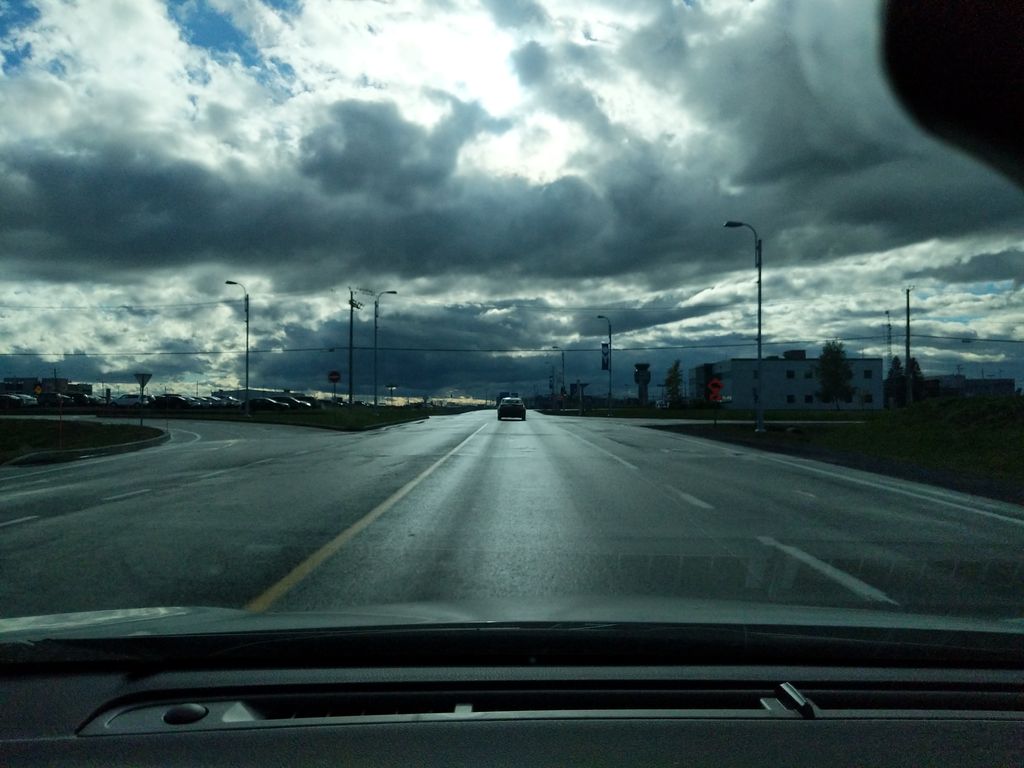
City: quebec_city